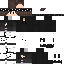
A female human skin with dark skin, wearing brown long hair dressed in a black hoodie and black pants, featuring a closed mouth.